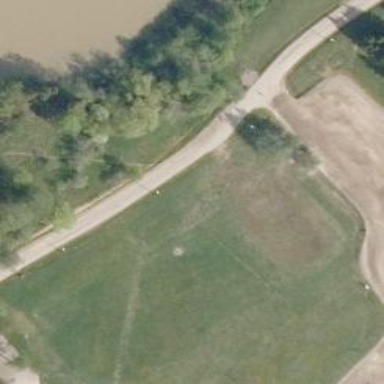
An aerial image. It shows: Disc golf hole.